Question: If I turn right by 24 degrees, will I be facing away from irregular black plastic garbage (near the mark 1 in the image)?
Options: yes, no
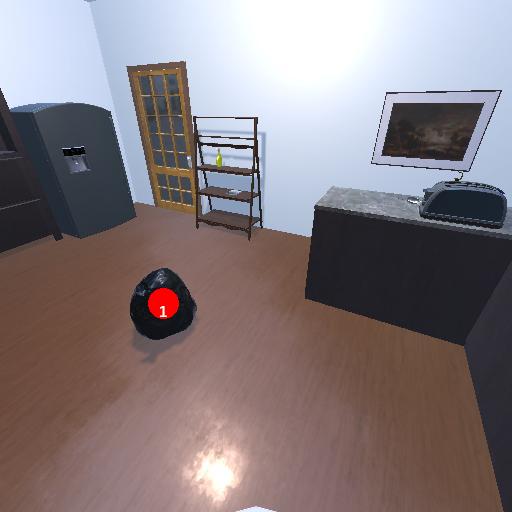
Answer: yes